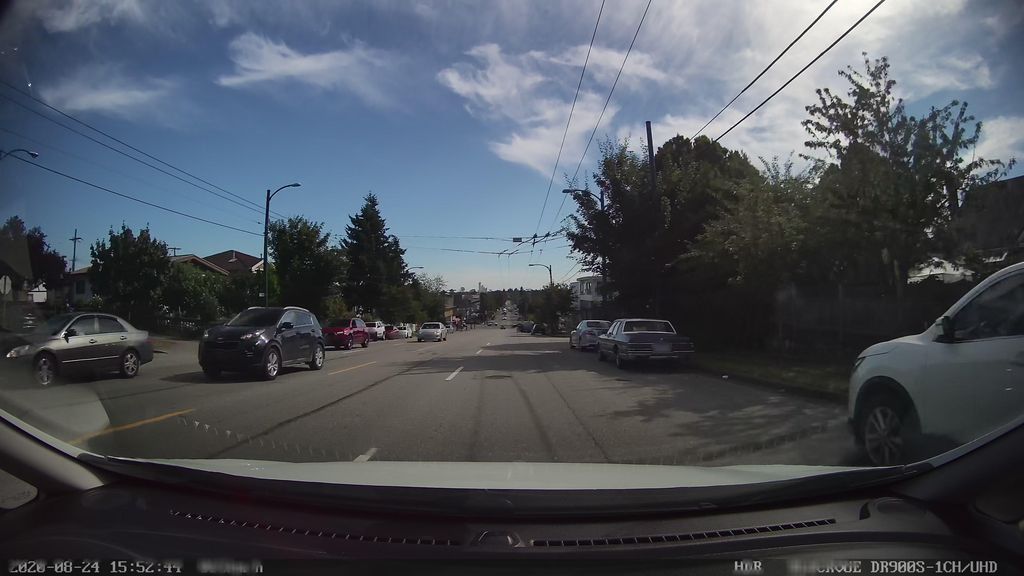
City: vancouver